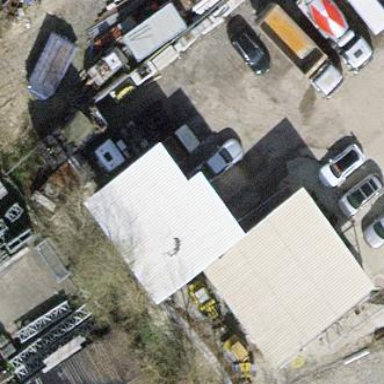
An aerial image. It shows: Shed.